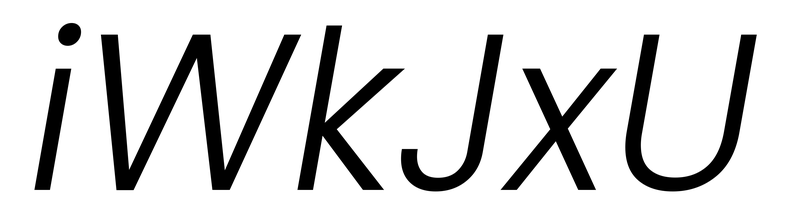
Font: Poppins-LightItalic